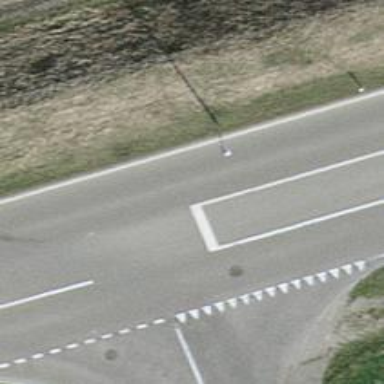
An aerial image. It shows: Asphalt road classified as primary highway.